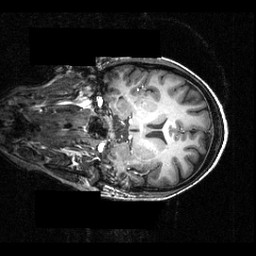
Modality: T1w
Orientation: coronal
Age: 23
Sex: female
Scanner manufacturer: siemens
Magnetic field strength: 3.951 T
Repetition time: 1.5 s
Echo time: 0.00335 s